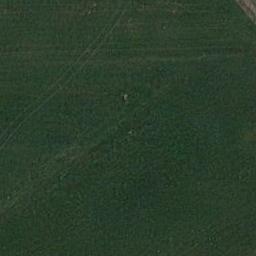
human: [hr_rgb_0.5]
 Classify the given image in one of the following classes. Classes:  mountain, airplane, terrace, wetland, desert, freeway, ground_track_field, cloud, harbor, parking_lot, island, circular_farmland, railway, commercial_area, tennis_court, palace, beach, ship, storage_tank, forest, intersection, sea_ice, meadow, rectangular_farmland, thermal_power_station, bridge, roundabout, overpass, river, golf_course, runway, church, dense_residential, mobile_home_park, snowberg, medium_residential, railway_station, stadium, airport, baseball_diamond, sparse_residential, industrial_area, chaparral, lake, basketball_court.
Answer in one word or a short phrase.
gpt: meadow